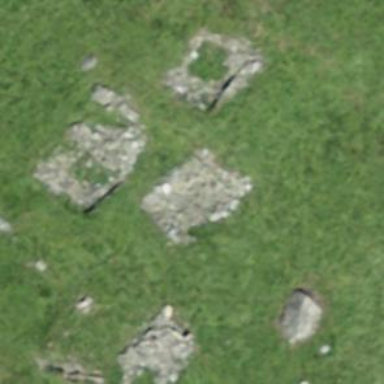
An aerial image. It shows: Ruins of building.